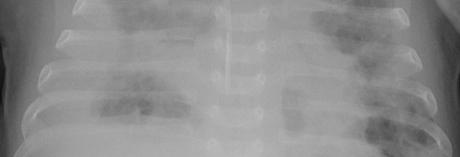
Diagnosis: PNEUMONIA